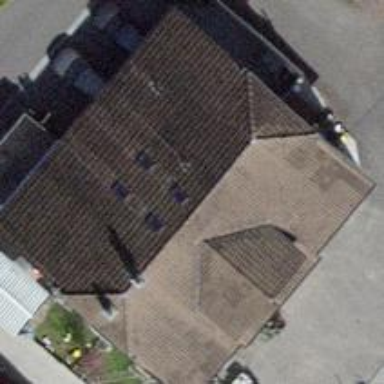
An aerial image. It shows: Detached building.